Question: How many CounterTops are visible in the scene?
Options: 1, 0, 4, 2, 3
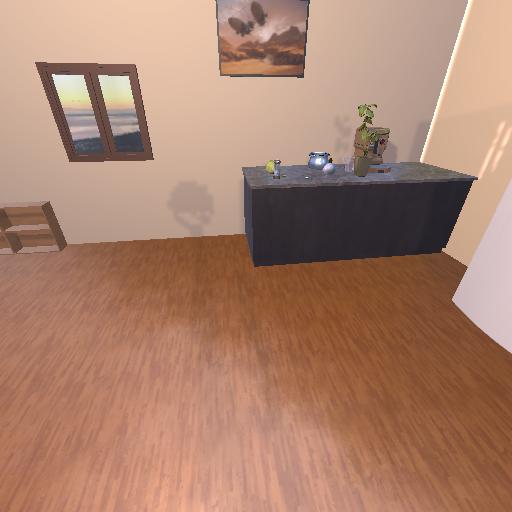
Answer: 1